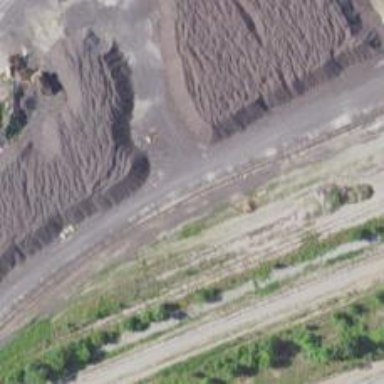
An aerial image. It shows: Unused railway yard.